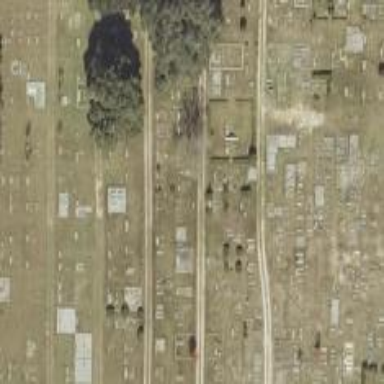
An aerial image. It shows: Cemetery.